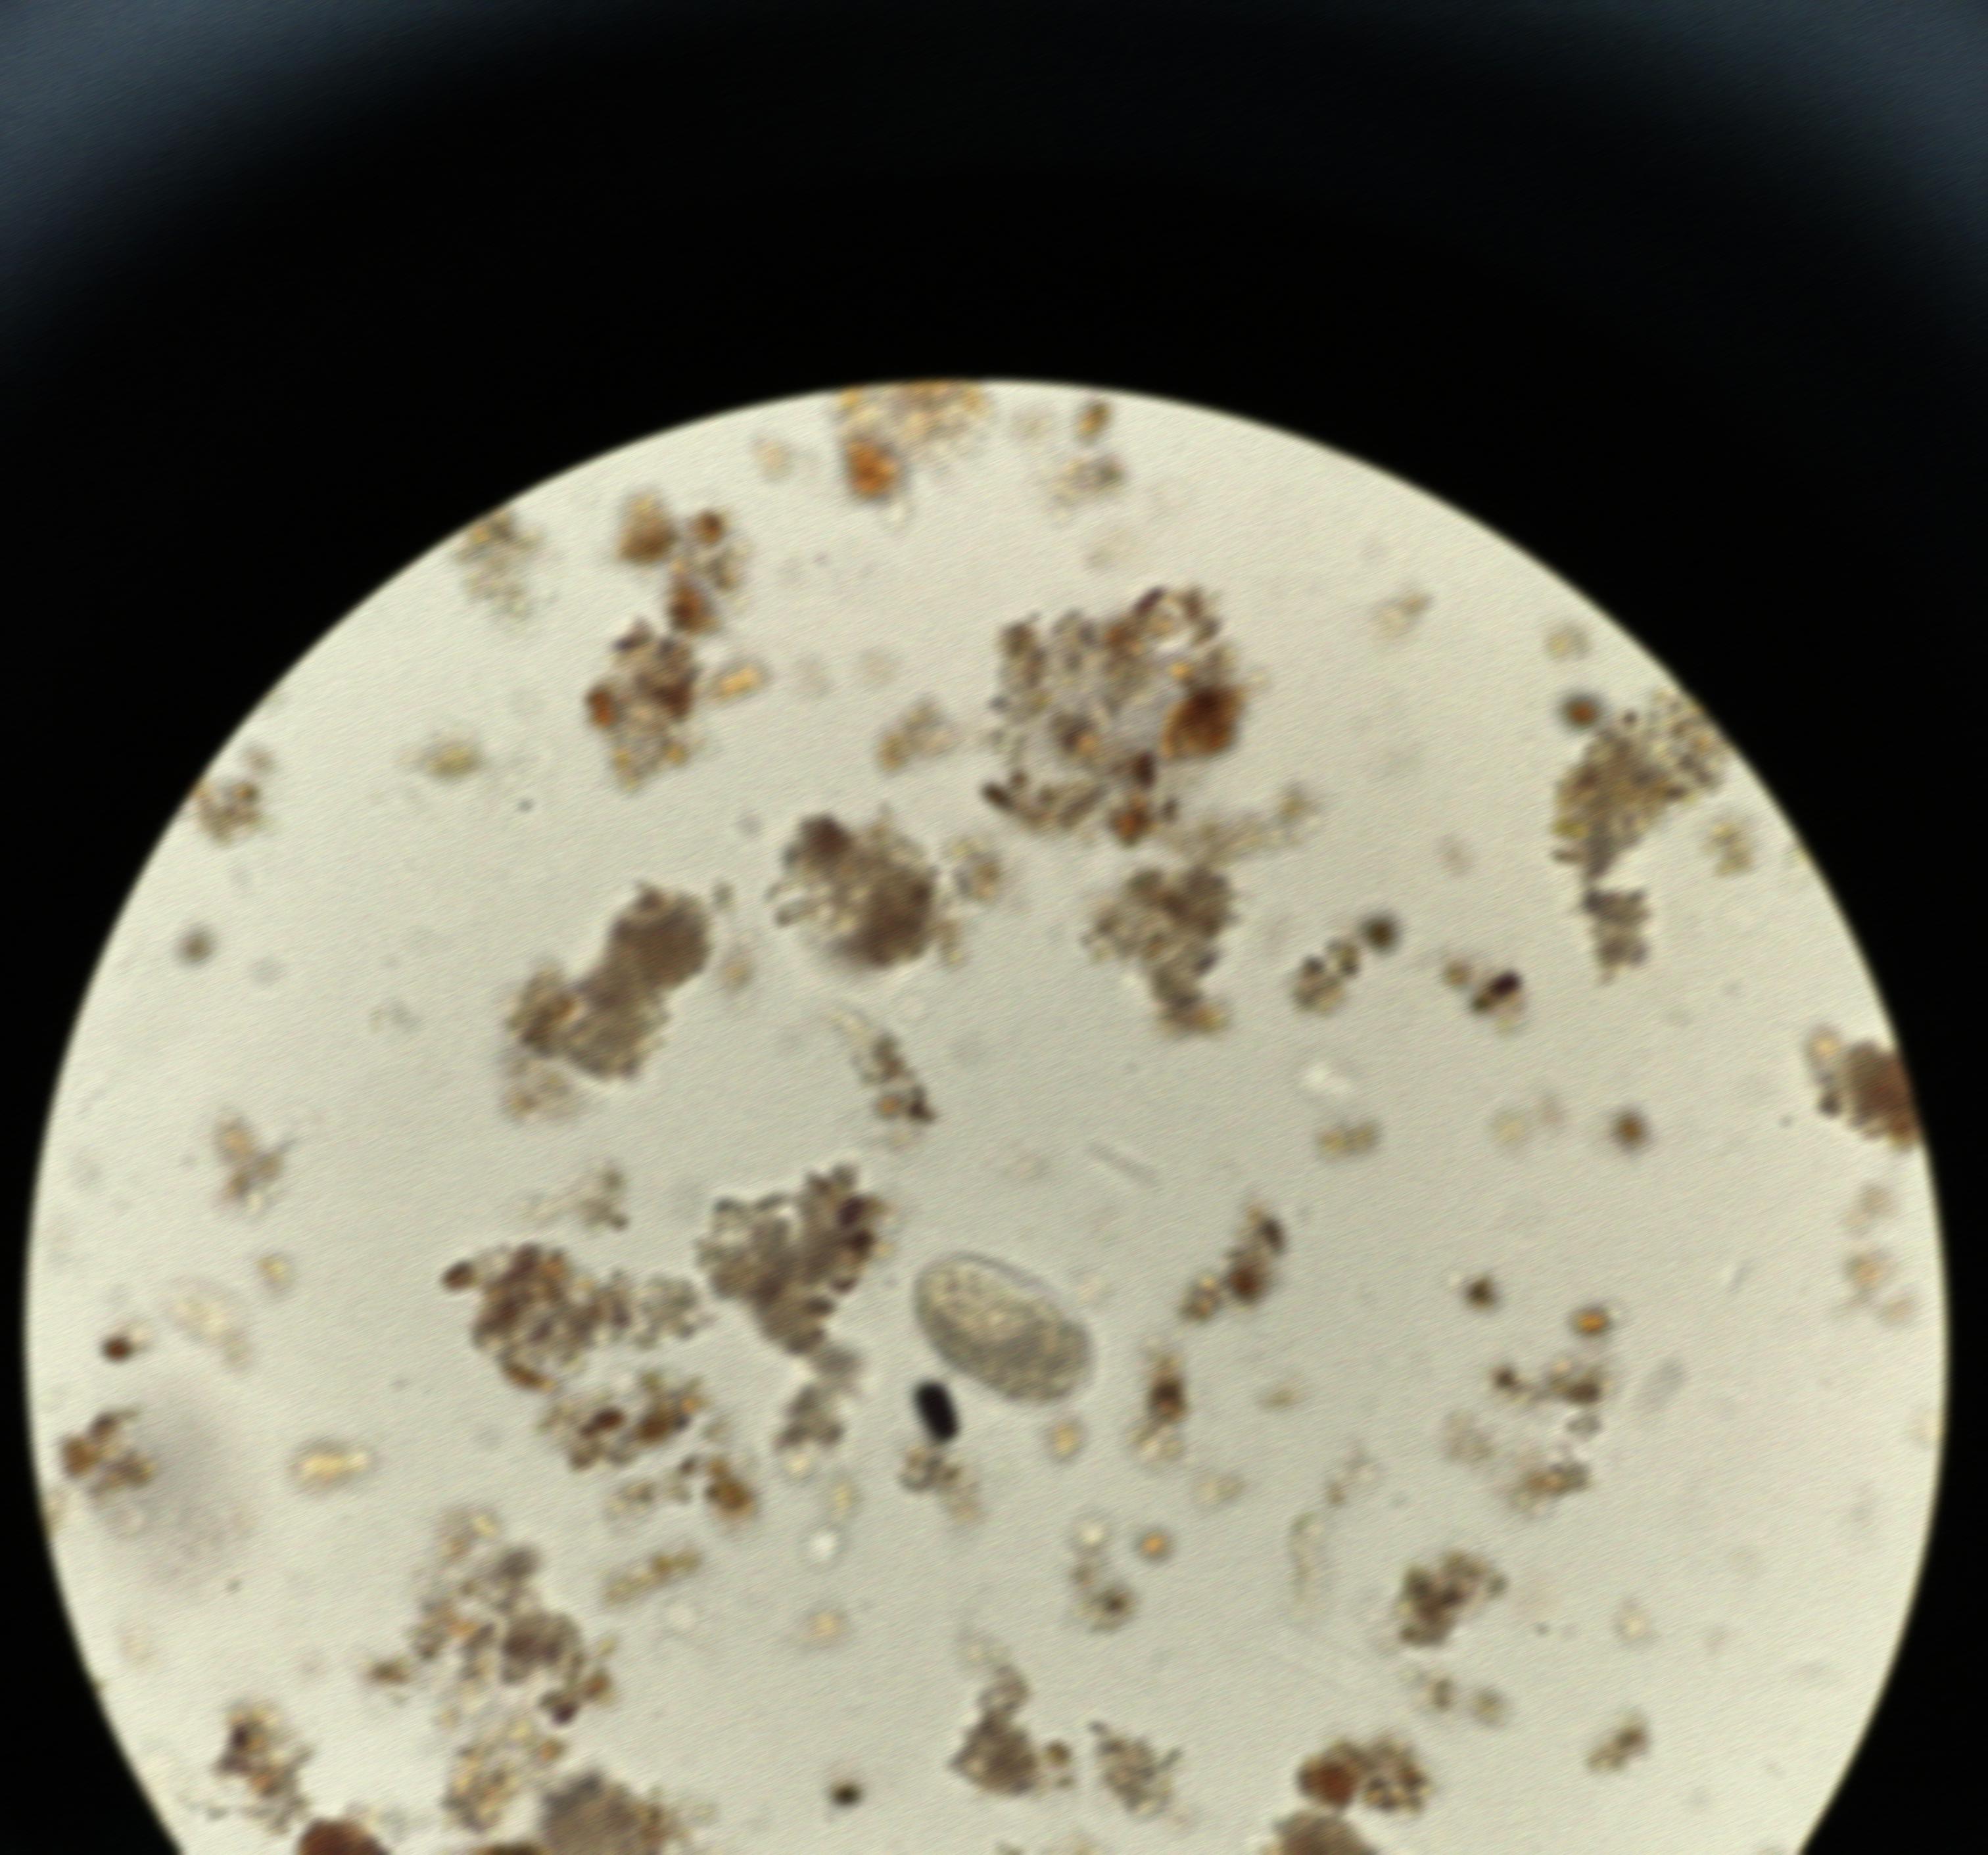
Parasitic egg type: Hookworm egg